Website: lowes
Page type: added-to-cart
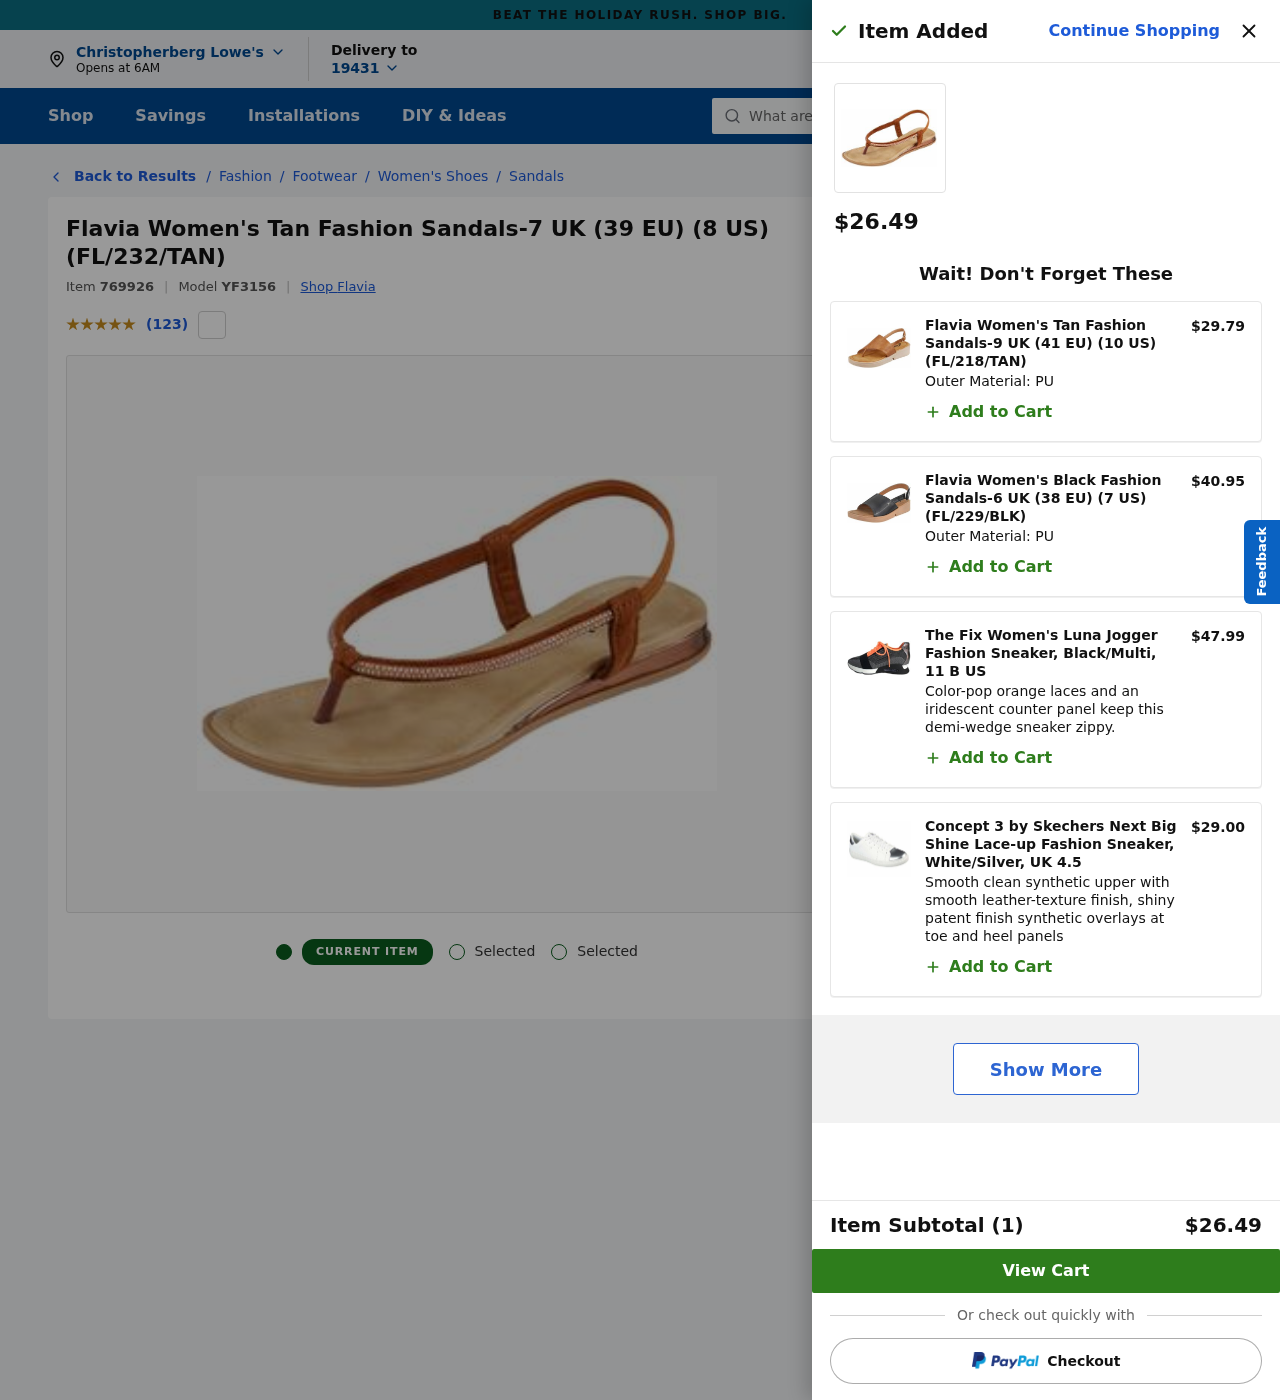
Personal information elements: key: PII_CITY
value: Christopherberg
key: PII_POSTCODE
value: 19431
Product elements: key: PRODUCT1_BRAND
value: Flavia
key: PRODUCT1_BREADCRUMB
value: Fashion
Footwear
Women's Shoes
Sandals
Fashion Sandals
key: PRODUCT1_NAME
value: Flavia Women's Tan Fashion Sandals-7 UK (39 EU) (8 US) (FL/232/TAN)
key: PRODUCT1_NUM_RATINGS
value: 123
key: PRODUCT1_PRICE
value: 26.49
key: PRODUCT1_RATING
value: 4.5
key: PRODUCT2_DESC
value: Outer Material: PU
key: PRODUCT2_NAME
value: Flavia Women's Tan Fashion Sandals-9 UK (41 EU) (10 US) (FL/218/TAN)
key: PRODUCT2_PRICE
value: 29.79
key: PRODUCT3_DESC
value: Outer Material: PU
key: PRODUCT3_NAME
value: Flavia Women's Black Fashion Sandals-6 UK (38 EU) (7 US) (FL/229/BLK)
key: PRODUCT3_PRICE
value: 40.95
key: PRODUCT4_DESC
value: Color-pop orange laces and an iridescent counter panel keep this demi-wedge sneaker zippy.
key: PRODUCT4_NAME
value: The Fix Women's Luna Jogger Fashion Sneaker, Black/Multi, 11 B US
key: PRODUCT4_PRICE
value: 47.99
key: PRODUCT5_DESC
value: Smooth clean synthetic upper with smooth leather-texture finish, shiny patent finish synthetic overlays at toe and heel panels
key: PRODUCT5_NAME
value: Concept 3 by Skechers Next Big Shine Lace-up Fashion Sneaker, White/Silver, UK 4.5
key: PRODUCT5_PRICE
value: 29
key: PRODUCT1_ITEM_ID
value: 769926
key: PRODUCT1_MODEL_ID
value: YF3156
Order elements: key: ORDER_NUM_ITEMS
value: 1
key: ORDER_SUBTOTAL
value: $26.49
Search elements: key: HEADER_SEARCH
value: What are you looking for?